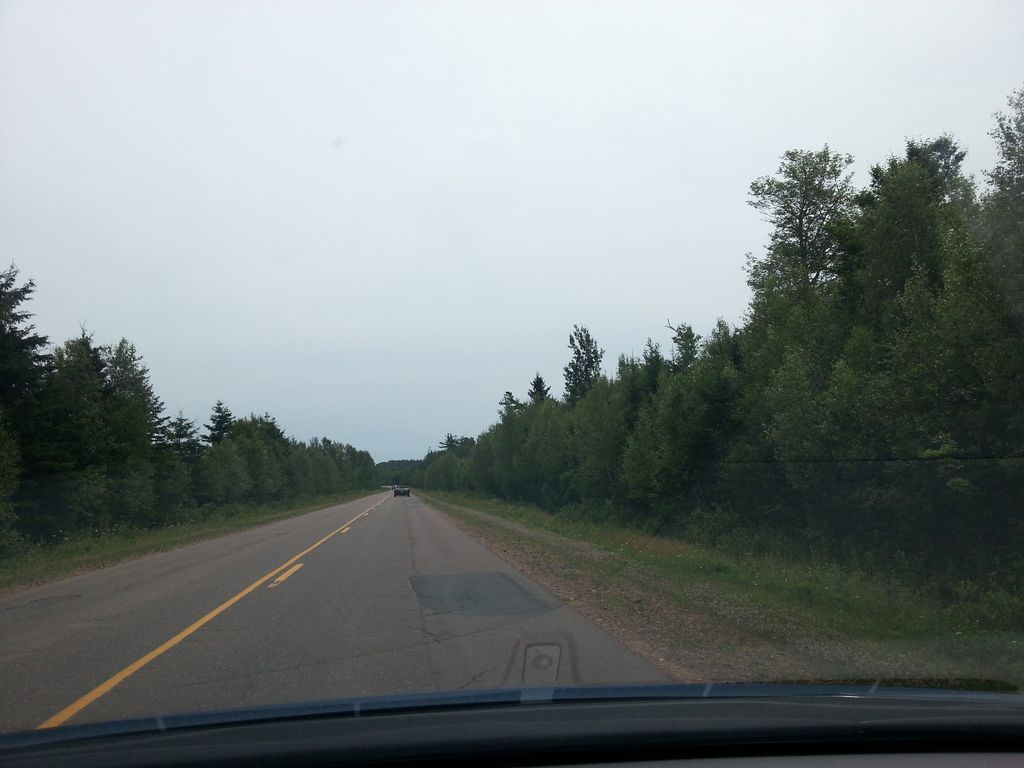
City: charlottetown